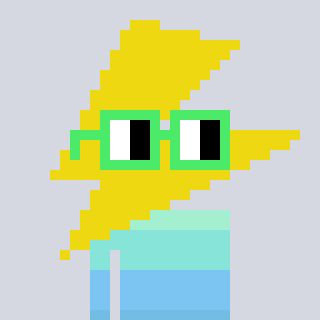
a pixel art character with square light green glasses, a lightning bolt-shaped head and a yellow-colored body on a cool background